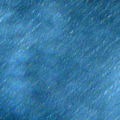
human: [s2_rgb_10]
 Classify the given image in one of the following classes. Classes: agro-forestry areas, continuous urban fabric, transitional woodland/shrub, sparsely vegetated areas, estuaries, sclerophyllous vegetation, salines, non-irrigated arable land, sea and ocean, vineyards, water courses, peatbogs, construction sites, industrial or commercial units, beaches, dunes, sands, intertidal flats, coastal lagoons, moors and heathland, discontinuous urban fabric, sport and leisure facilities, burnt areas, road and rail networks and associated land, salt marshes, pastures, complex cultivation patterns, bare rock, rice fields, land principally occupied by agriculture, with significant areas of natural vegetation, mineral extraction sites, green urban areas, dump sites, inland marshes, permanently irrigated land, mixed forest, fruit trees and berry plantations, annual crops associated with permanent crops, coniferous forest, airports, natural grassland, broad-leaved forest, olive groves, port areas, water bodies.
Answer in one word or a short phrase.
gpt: sea and ocean